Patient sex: M
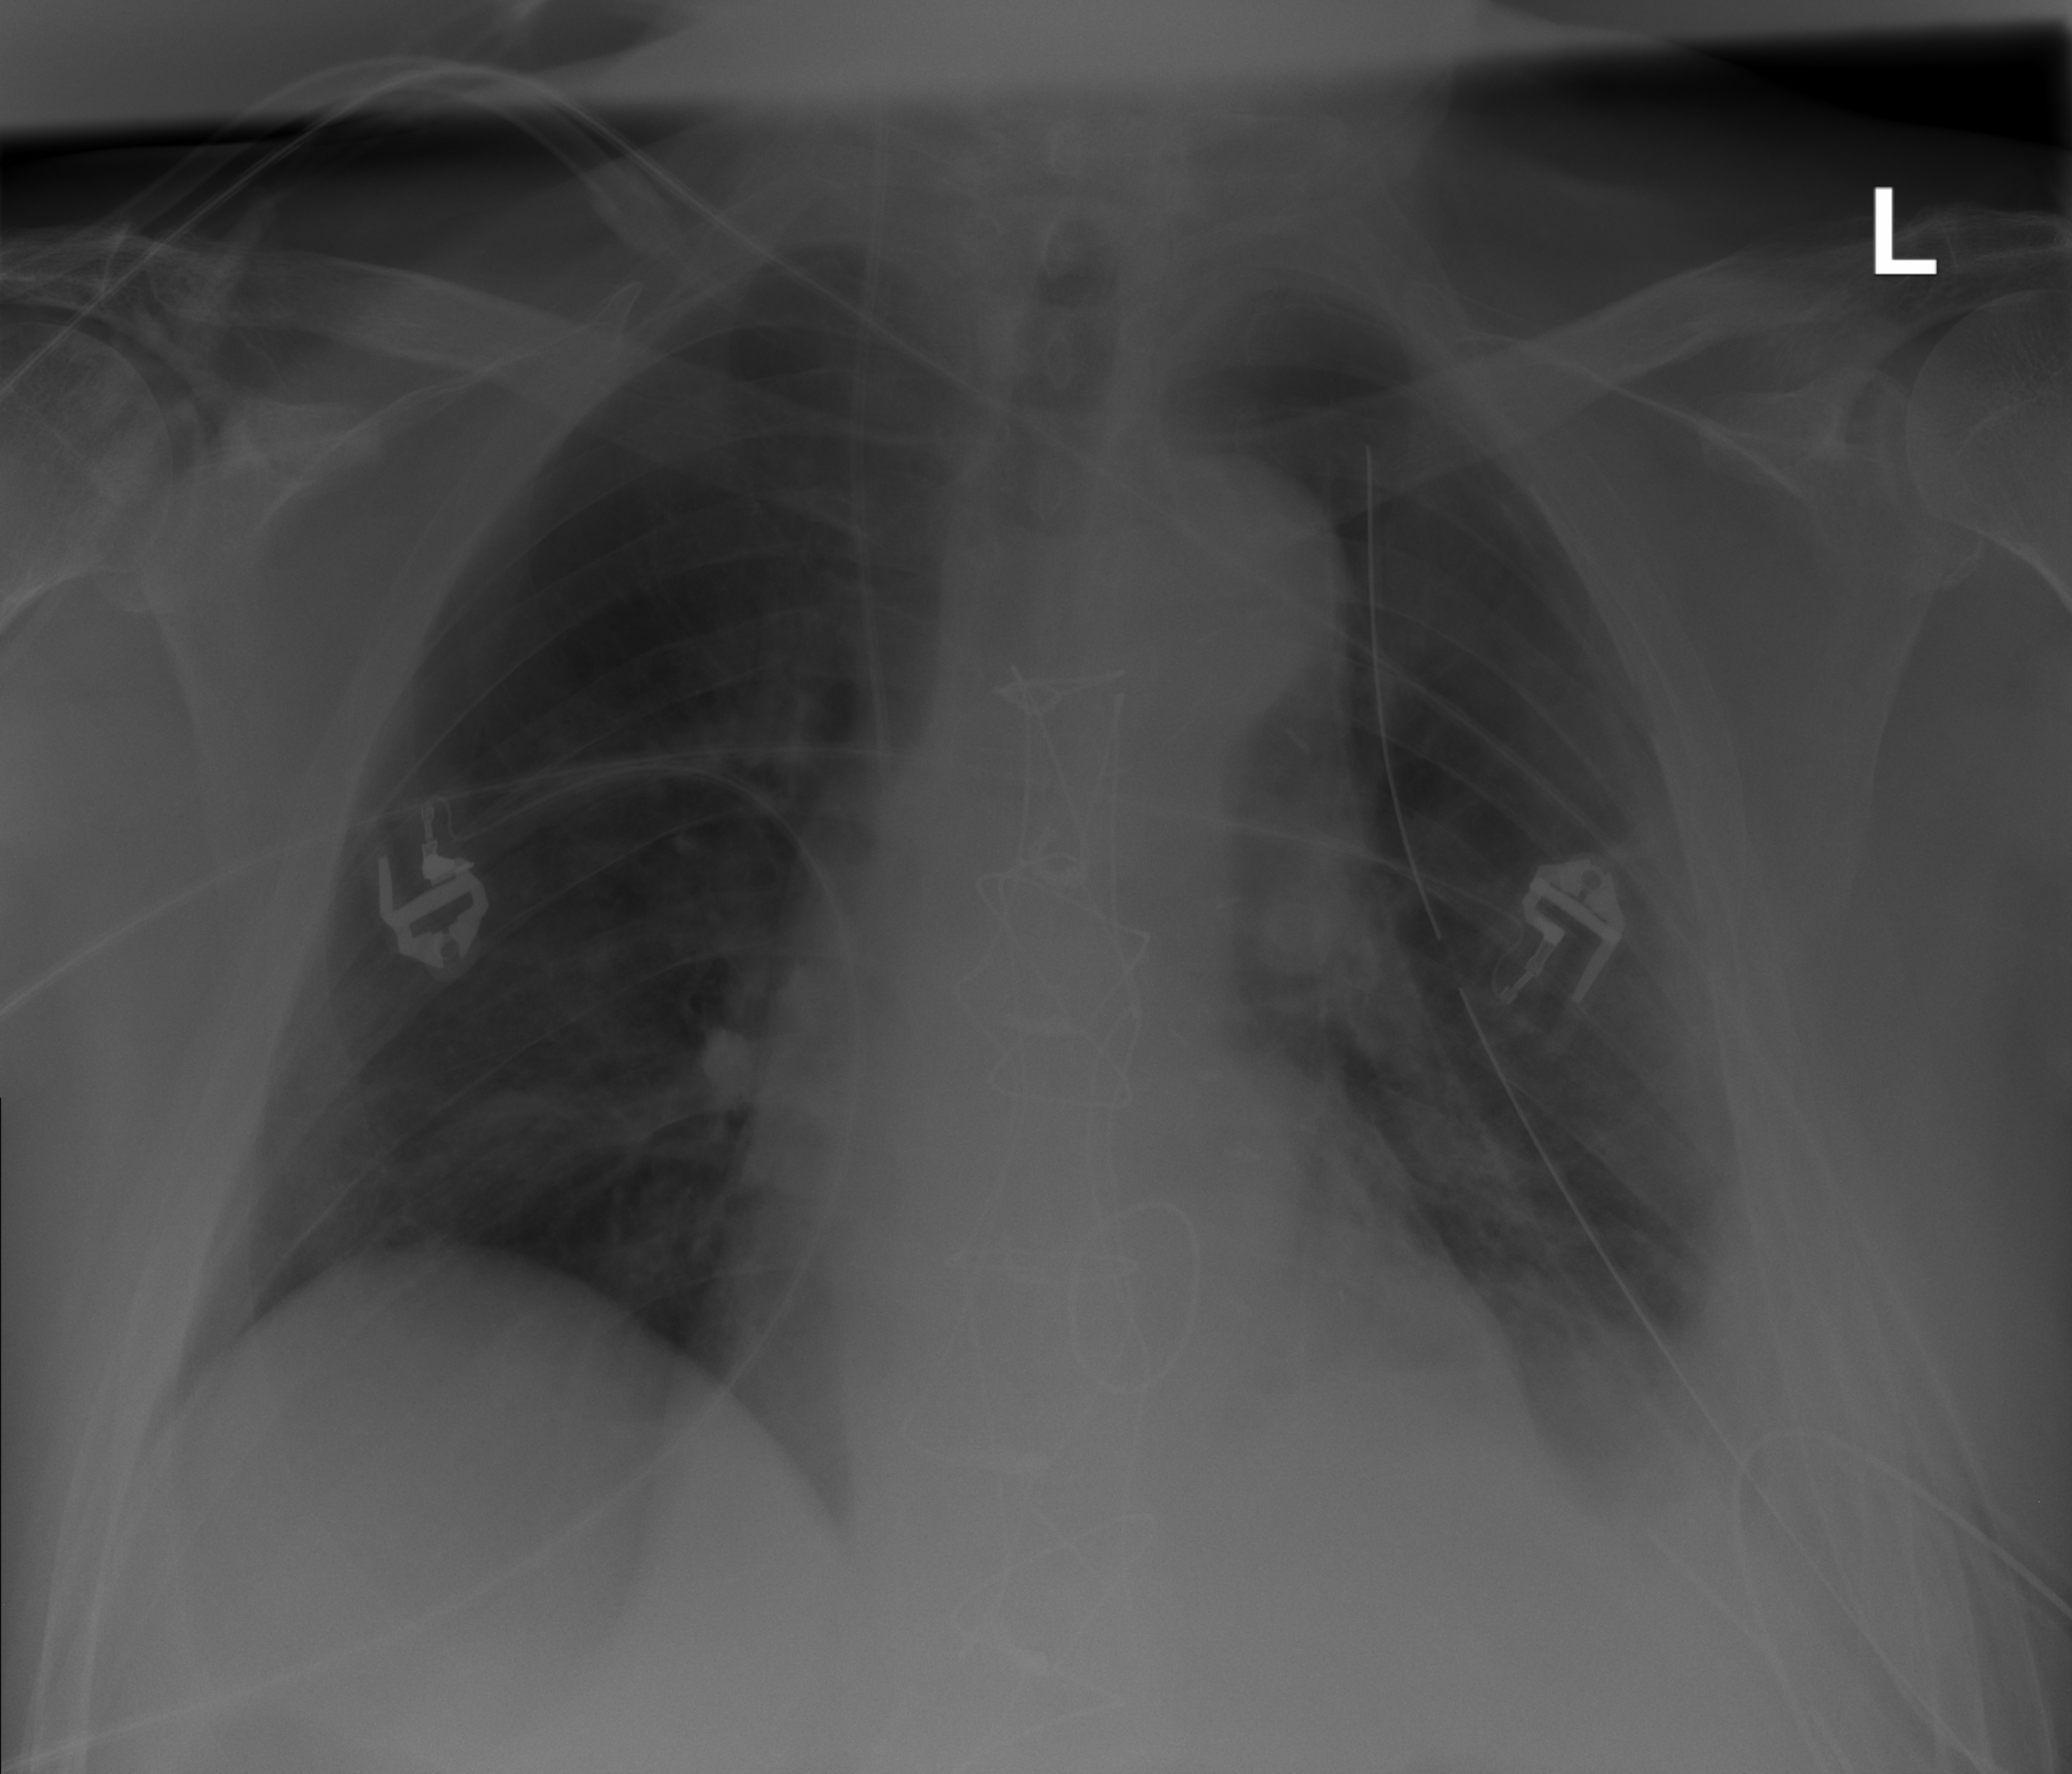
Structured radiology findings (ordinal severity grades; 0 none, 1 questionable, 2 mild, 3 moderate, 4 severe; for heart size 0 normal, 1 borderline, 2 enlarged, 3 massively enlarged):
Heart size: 1
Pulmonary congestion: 0
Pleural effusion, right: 0
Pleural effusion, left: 2
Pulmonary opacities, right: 0
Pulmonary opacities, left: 1
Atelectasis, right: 0
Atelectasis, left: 2